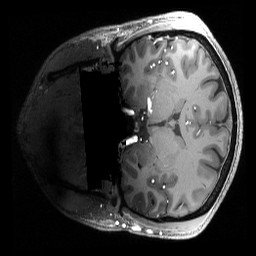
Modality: T1w
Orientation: coronal
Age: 24
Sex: female
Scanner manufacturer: siemens
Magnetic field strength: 6.98 T
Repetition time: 2.53 s
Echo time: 0.00176 s